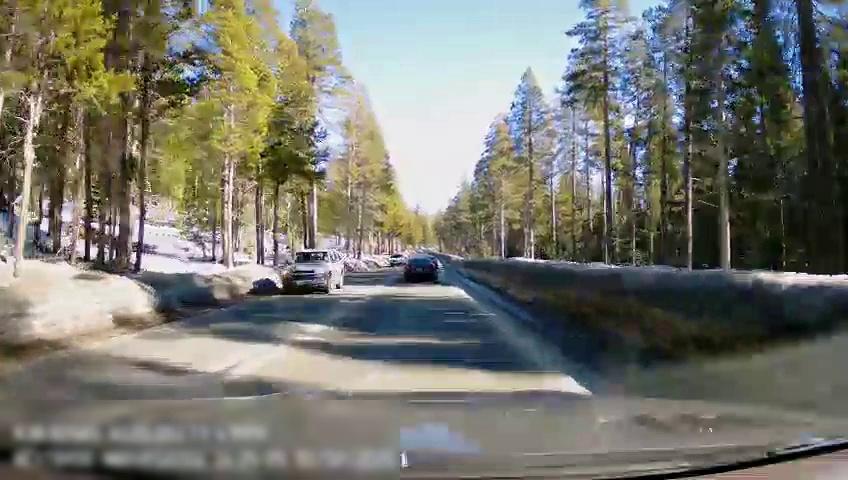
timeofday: Day
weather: Snowy
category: Drivable Space
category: Vehicles | Car
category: Vehicles | SUV
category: Vehicles | Van